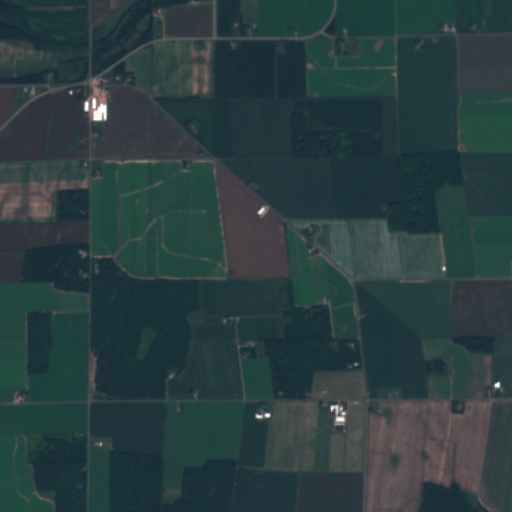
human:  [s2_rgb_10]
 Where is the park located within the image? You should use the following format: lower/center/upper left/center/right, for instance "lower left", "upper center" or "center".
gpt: The park is located in the upper left of the image.
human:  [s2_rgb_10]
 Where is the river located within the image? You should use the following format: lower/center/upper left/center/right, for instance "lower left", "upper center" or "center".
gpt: The river is located in the upper left of the image.
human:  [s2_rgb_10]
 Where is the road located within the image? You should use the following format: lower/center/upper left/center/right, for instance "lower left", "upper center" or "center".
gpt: There is no road in the image.